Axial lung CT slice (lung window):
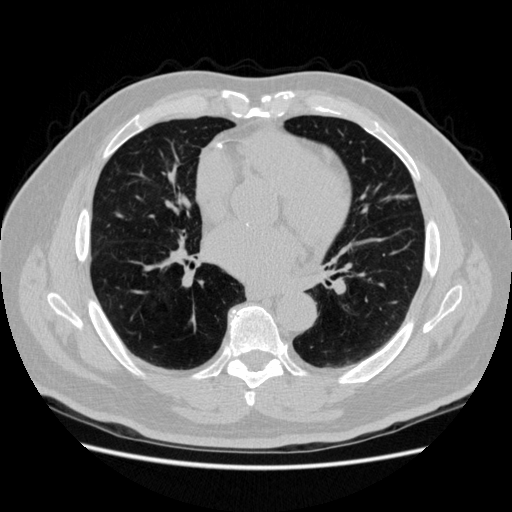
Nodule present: no